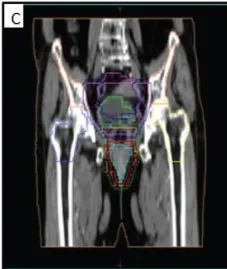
Coronal view.
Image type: radiology (ct)